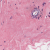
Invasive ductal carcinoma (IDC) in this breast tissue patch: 0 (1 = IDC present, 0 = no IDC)